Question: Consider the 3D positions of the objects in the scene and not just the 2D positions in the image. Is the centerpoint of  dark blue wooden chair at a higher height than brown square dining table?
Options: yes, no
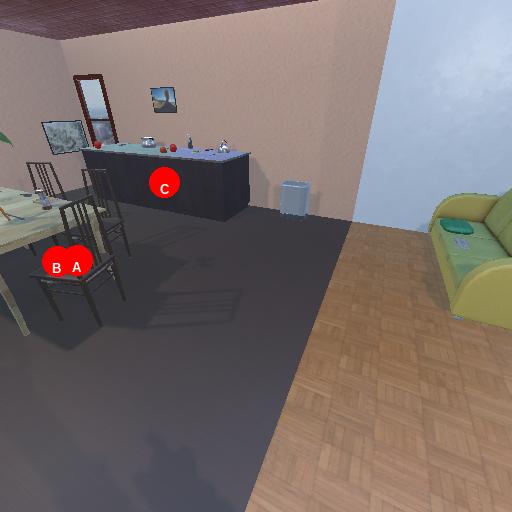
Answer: yes